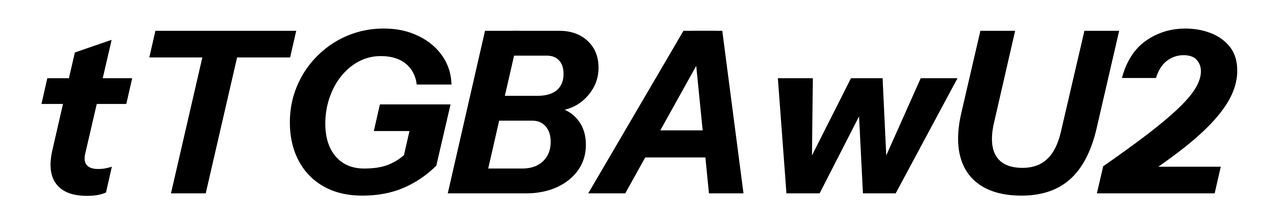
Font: InstrumentSans-Italic_Bold_Italic